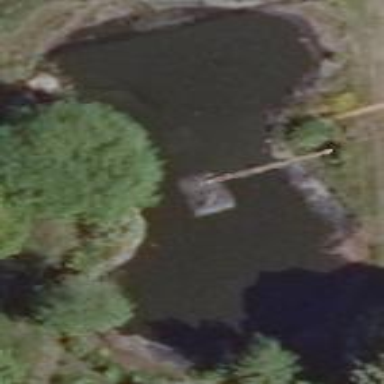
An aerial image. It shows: Pond with natural water.